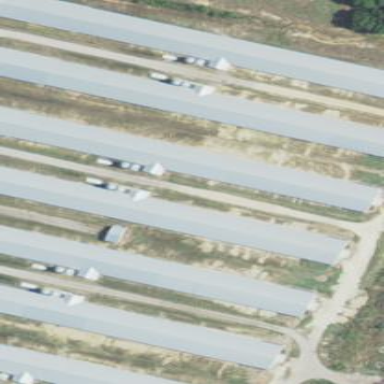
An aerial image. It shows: Farm auxiliary building.